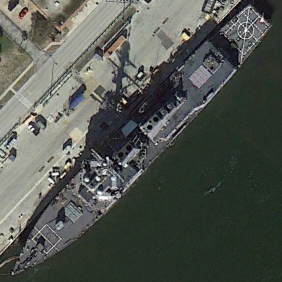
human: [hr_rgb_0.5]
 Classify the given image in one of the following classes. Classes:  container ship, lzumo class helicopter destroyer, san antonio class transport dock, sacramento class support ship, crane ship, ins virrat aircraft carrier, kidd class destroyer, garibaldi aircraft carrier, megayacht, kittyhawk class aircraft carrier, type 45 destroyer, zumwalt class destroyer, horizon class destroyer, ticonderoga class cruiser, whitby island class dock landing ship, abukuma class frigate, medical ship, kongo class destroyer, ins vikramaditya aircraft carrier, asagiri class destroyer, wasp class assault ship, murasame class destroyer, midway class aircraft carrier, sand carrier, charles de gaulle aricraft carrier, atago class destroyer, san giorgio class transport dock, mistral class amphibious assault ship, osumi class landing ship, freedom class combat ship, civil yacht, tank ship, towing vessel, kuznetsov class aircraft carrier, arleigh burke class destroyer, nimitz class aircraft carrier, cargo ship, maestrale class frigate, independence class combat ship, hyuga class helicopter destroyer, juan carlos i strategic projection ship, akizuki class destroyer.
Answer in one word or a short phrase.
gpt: Arleigh Burke class destroyer